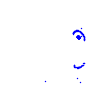
Particle: kaon